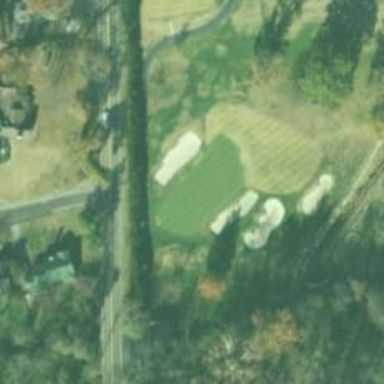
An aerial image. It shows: Golf hole.